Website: macys
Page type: billing-address
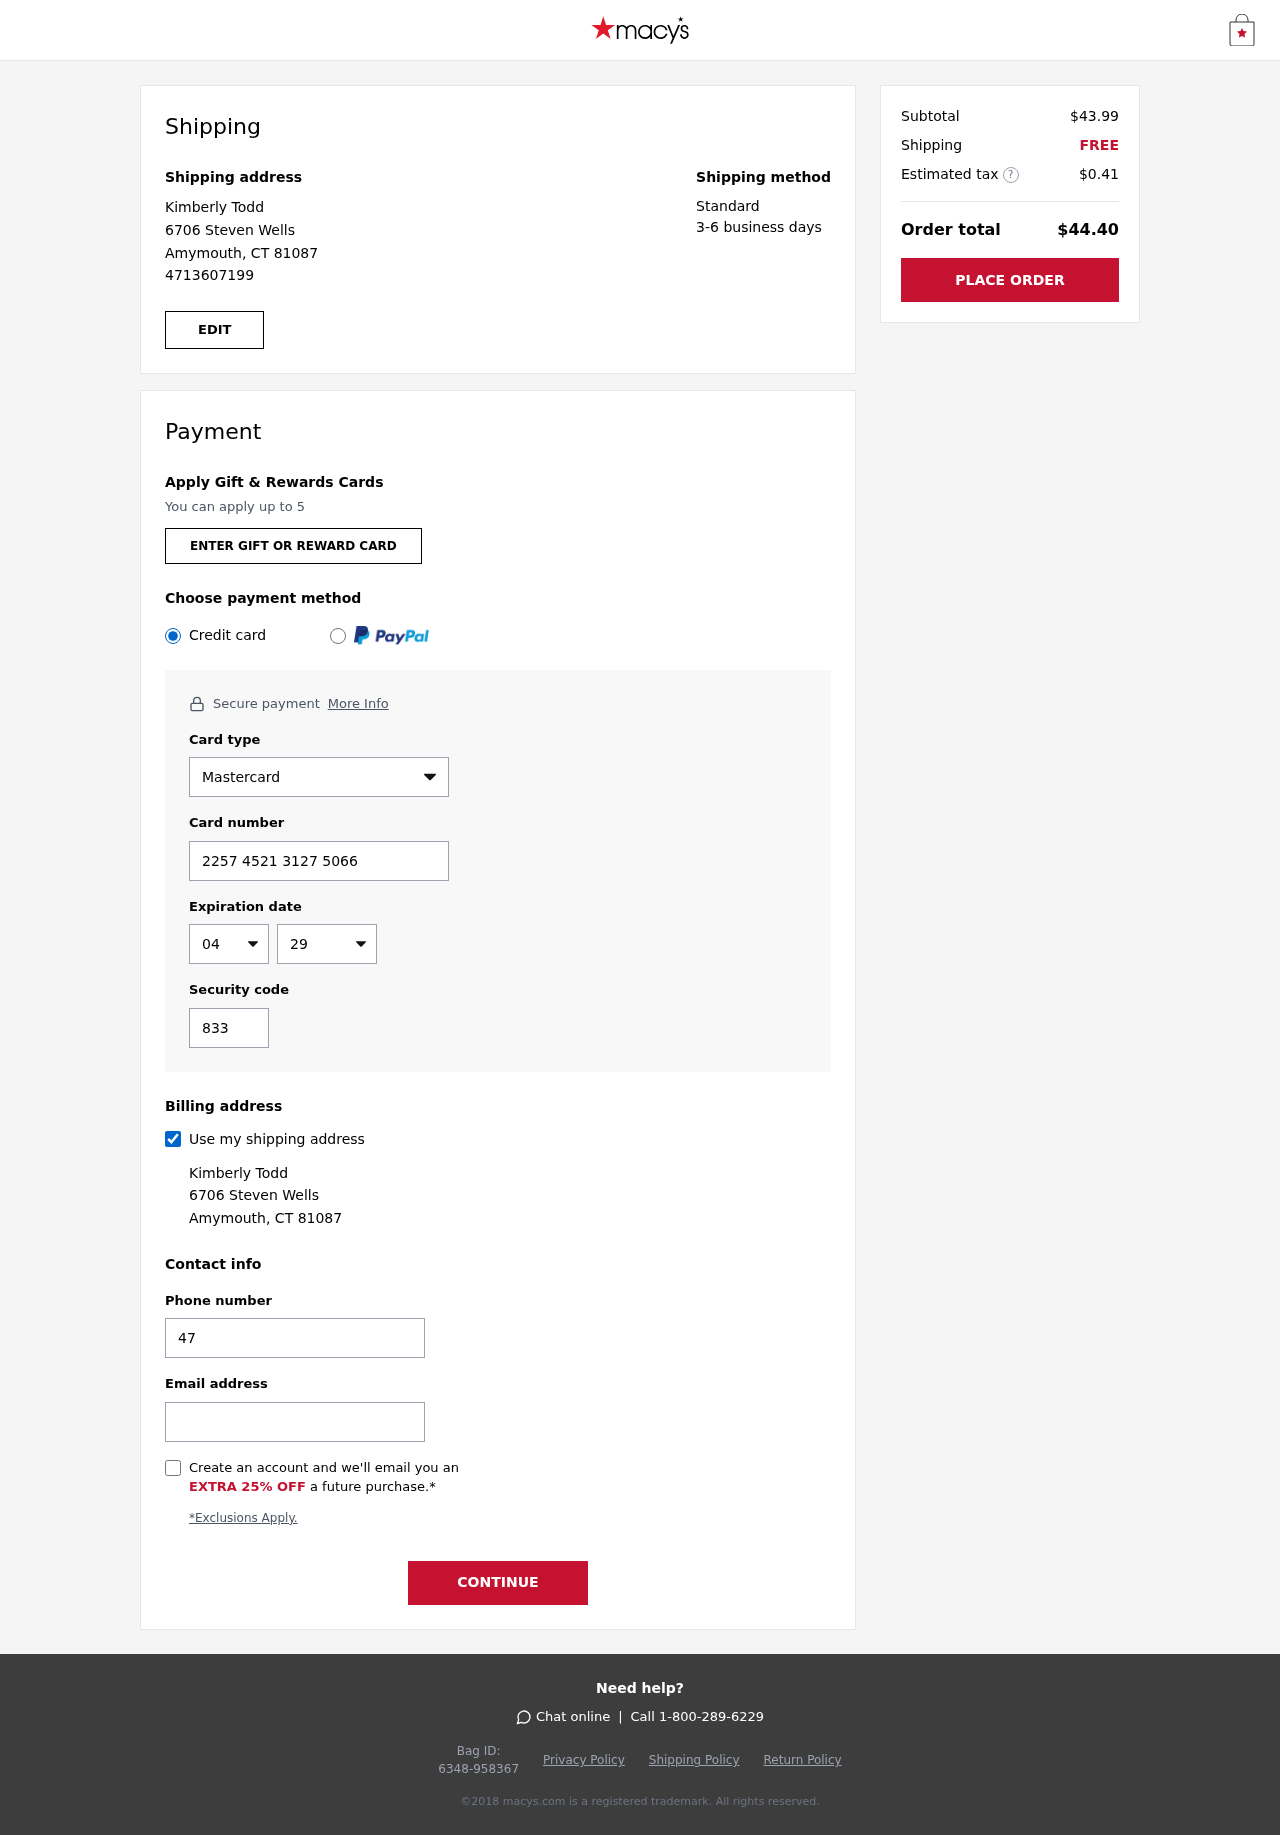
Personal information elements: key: PII_CARD_CVV
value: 833
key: PII_CARD_EXPIRY_MONTH
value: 04
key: PII_CARD_EXPIRY_YEAR
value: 29
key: PII_CARD_NUMBER
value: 2257 4521 3127 5066
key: PII_CARD_TYPE
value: Mastercard
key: PII_EMAIL
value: kimberly_todd@hotmail.com
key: PII_FULLNAME
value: Kimberly Todd
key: PII_PHONE
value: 4713607199
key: PII_STREET
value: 6706 Steven Wells
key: PII_CITY_STATE_ZIP
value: Amymouth, CT 81087
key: PII_FIRSTNAME
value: Kimberly
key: PII_LASTNAME
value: Todd
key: PII_FULLNAME2
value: Kimberly Todd
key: PII_FULLNAME3
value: Kimberly Todd
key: PII_FIRSTNAME2
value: Kimberly
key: PII_FIRSTNAME3
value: Kimberly
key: PII_LASTNAME2
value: Todd
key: PII_LASTNAME3
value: Todd
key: PII_FIRSTNAME_DERIVED
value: Kimberly
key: PII_LASTNAME_DERIVED
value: Todd
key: PII_FULLNAME_DERIVED
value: Kimberly Todd
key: PII_NAME_FULL_DERIVED
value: Kimberly Todd
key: PII_STREET2
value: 6706 Steven Wells
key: PII_PHONE2
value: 4713607199
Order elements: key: ORDER_SUBTOTAL
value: $43.99
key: ORDER_SHIPPING_COST
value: FREE
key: ORDER_TAX
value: $0.41
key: ORDER_TOTAL
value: $44.40